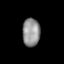
Tissue: lung
Cell type: T cells
Senescence score: 0.6449
Nuclear area (px): 486
Mean DAPI intensity: 145.329